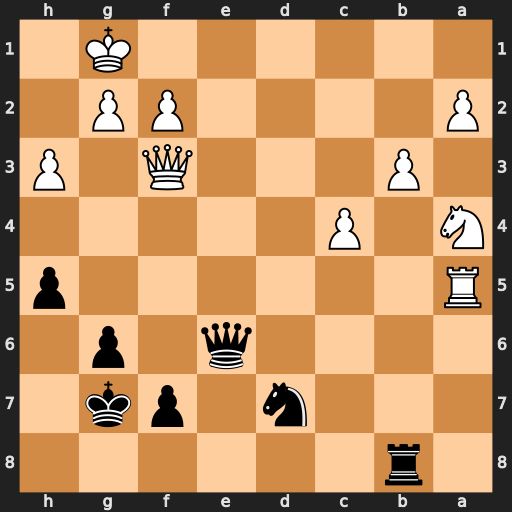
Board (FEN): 1r6/3n1pk1/4q1p1/R6p/N1P5/1P3Q1P/P4PP1/6K1
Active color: b
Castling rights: -
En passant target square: -
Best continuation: Qe1+ Kh2 Qxa5